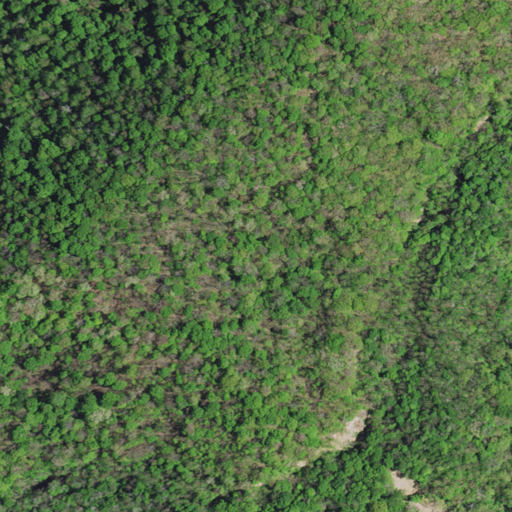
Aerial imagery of mountain in Kentucky named Kitts Knob containing deciduous forest and mixed forest